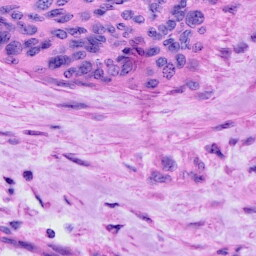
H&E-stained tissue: Cervix